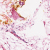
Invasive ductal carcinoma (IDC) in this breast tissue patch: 0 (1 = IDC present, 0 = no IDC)